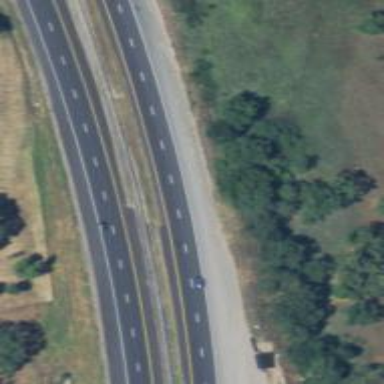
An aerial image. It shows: View of motorway.